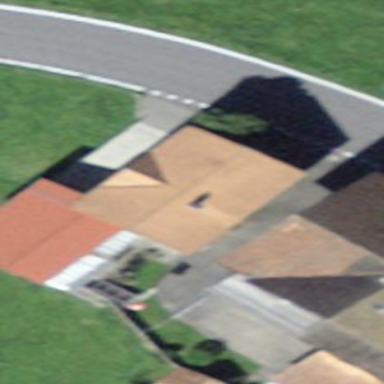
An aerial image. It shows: Residential building.